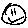
Label: smiley face